Aerial crown-view tile of a tropical tree (Barro Colorado Island, Panama), acquired 20250818:
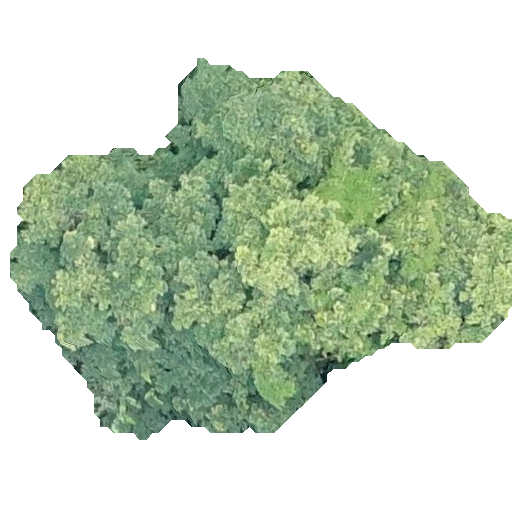
Species: Terminalia amazonia
GBIF accepted scientific name: Terminalia amazonica
Crown area: 179.109 m²